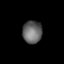
Tissue: lung
Cell type: Others
Senescence score: 0.2187
Nuclear area (px): 433
Mean DAPI intensity: 100.954